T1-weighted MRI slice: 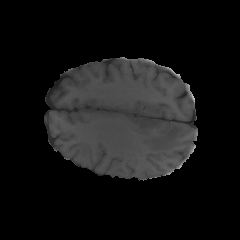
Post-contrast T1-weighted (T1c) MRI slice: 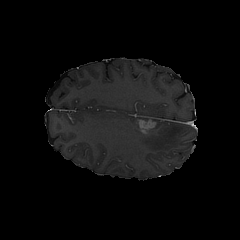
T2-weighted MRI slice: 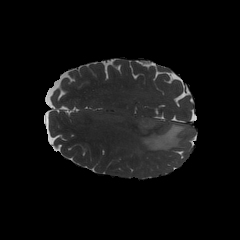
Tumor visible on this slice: yes